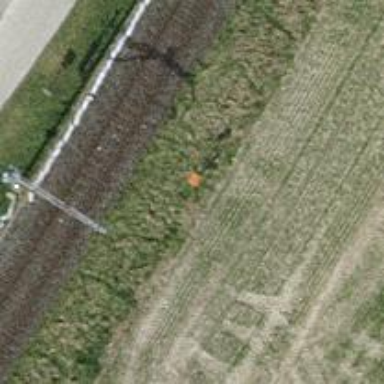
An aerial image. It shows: Aerial marker on support pole.